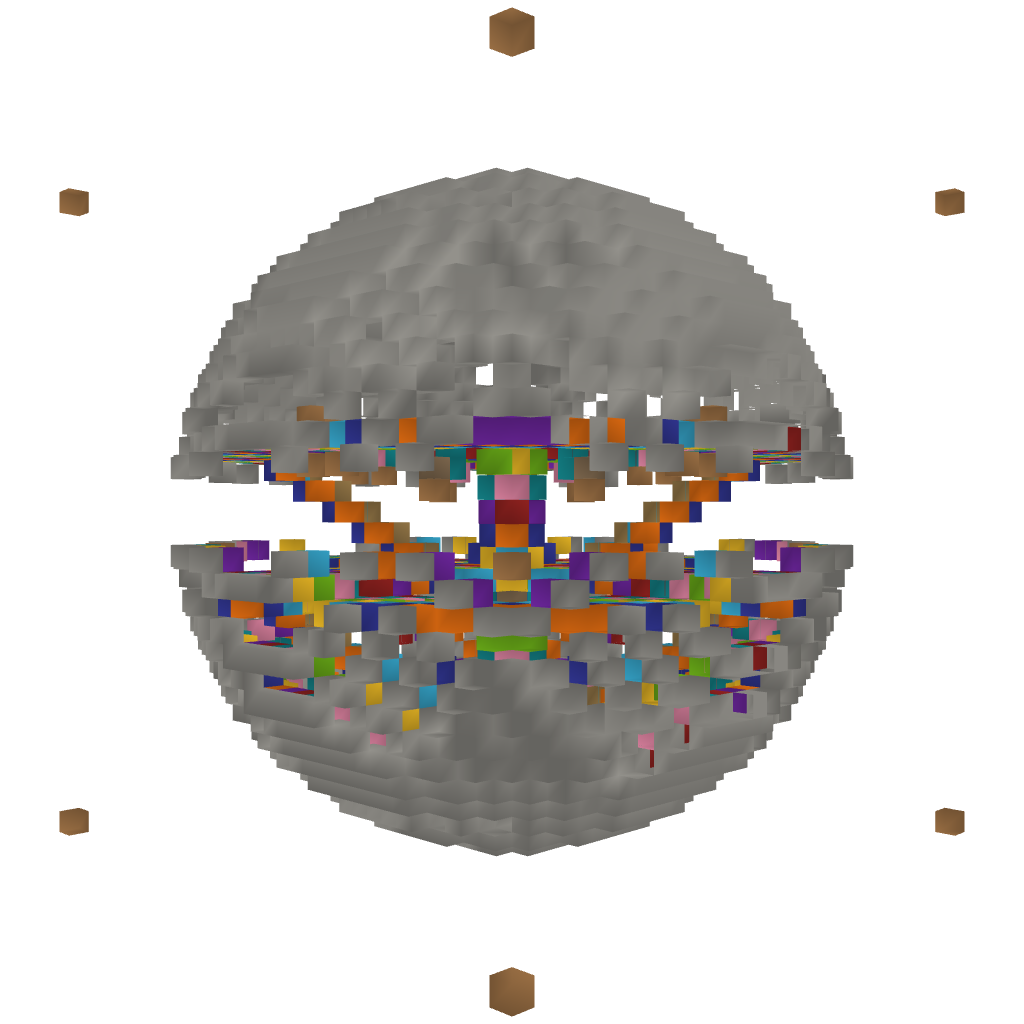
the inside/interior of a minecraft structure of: PVP Play Arena